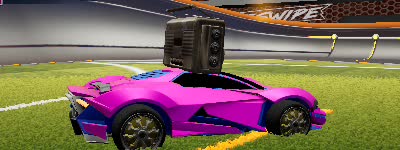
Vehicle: werewolf